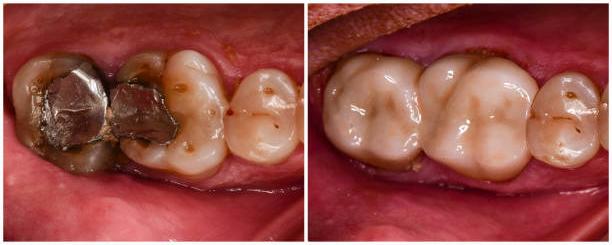
Condition: Gingivitis